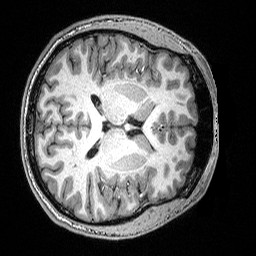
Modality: T1w
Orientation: axial
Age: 19
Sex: male
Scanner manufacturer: siemens
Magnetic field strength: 3 T
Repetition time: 2.53 s
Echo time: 0.0033 s